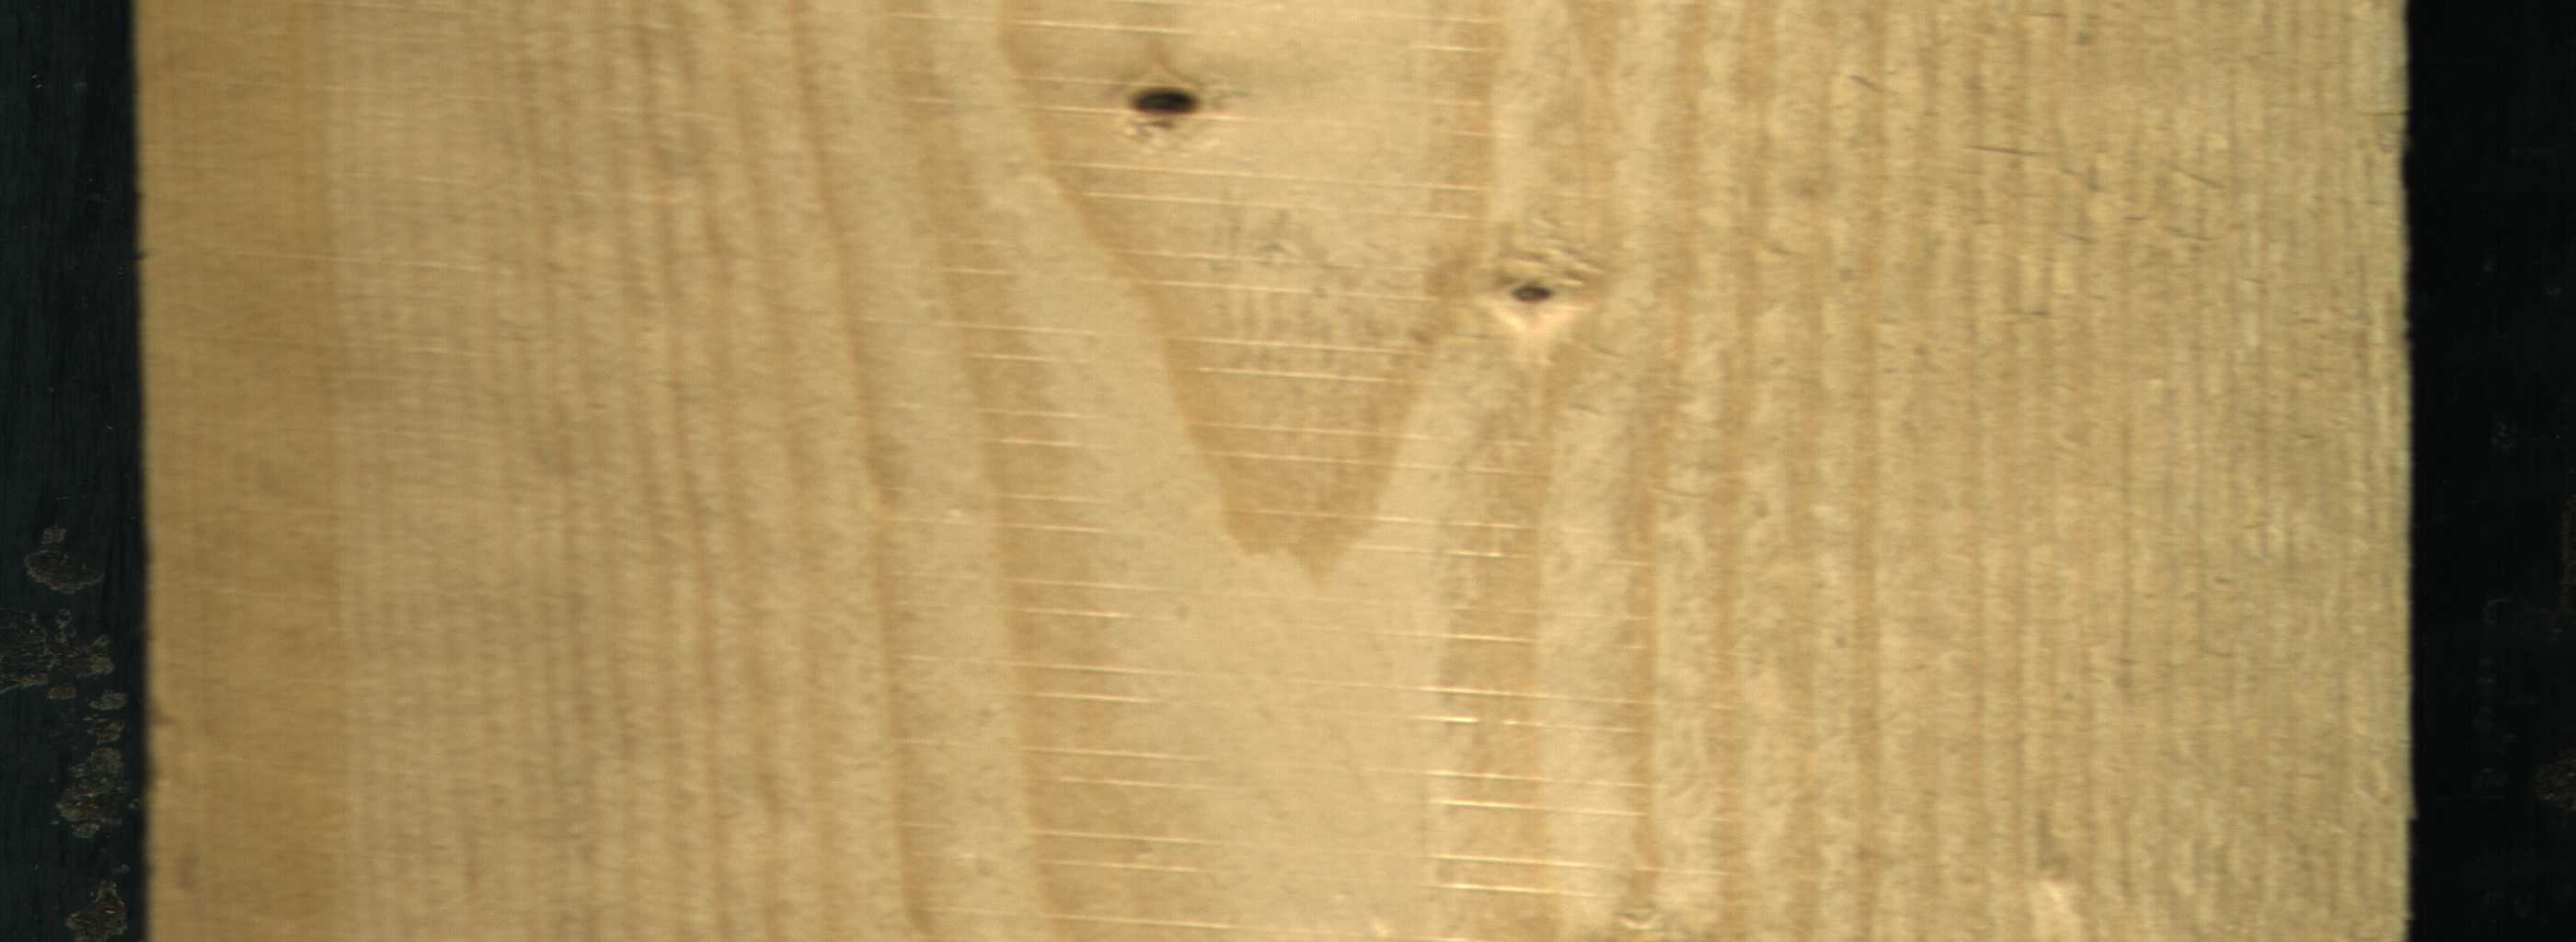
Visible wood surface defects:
resin
Dead_Knot
Live_Knot